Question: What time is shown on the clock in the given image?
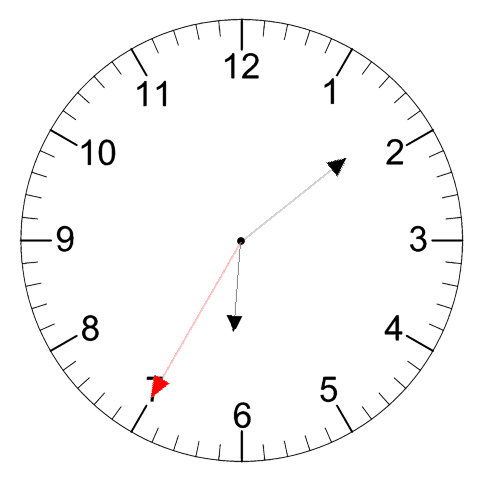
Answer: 06:08:35